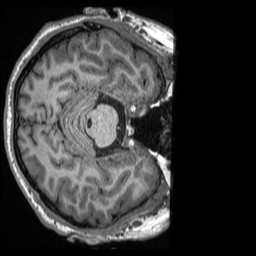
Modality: T1w
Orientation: axial
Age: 50
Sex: male
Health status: healthy
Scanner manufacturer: siemens
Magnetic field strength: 3 T
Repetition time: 2.3 s
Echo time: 0.00298 s